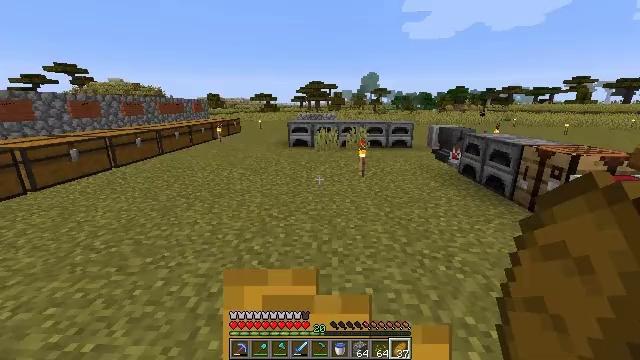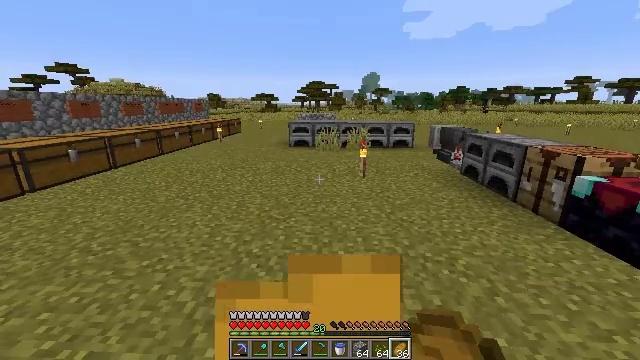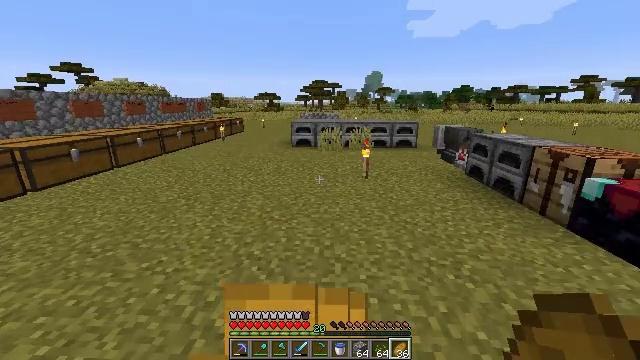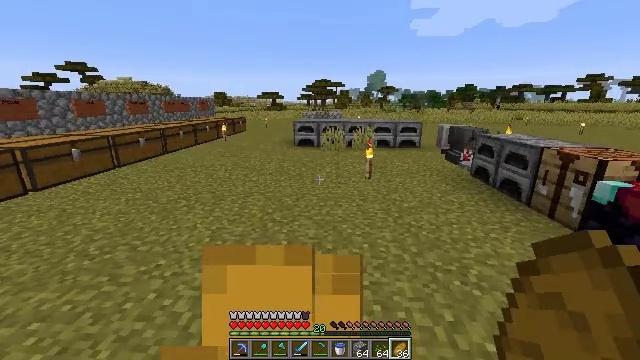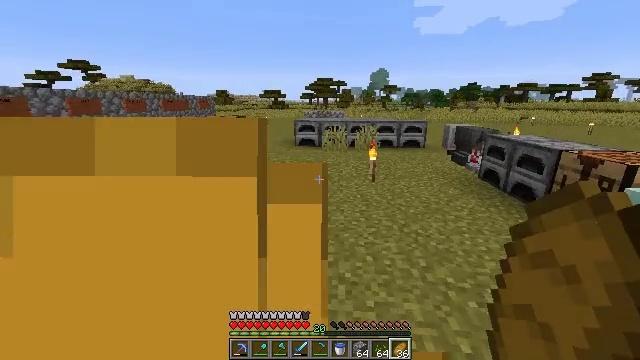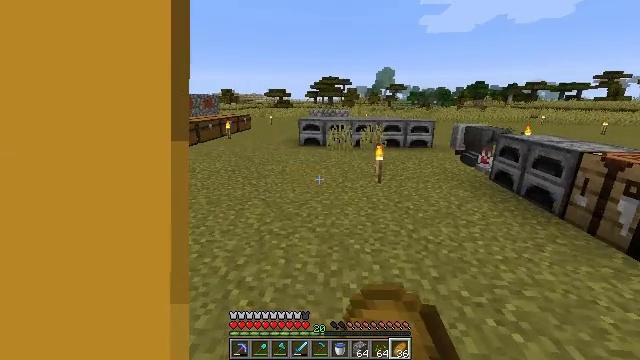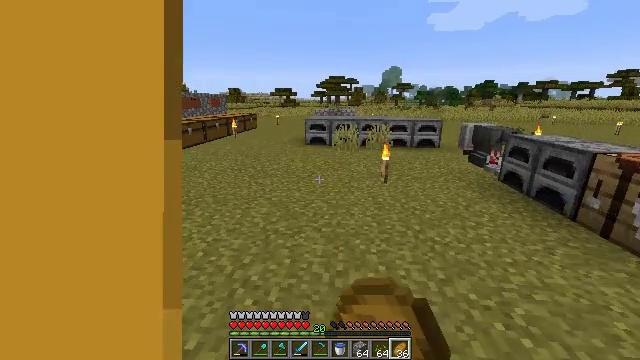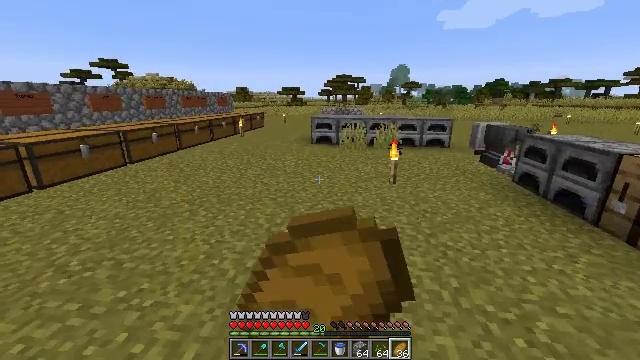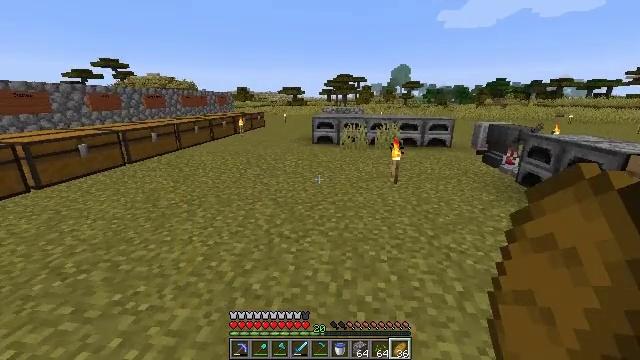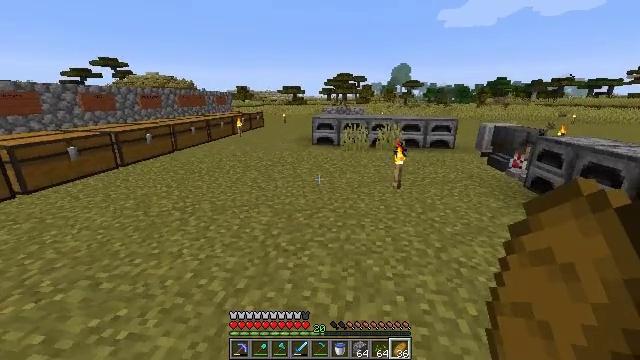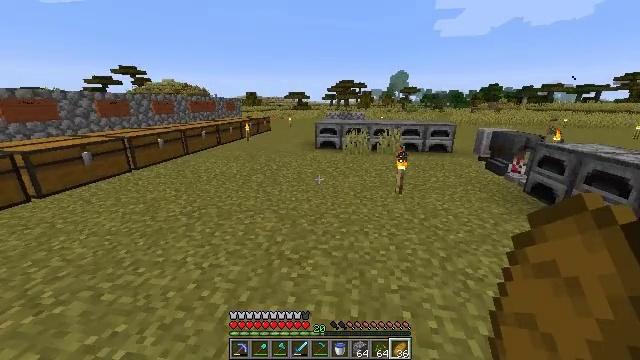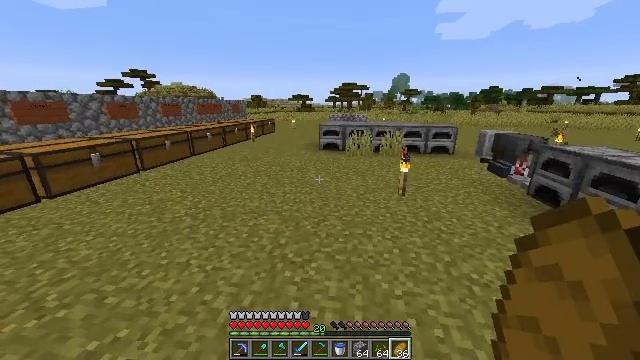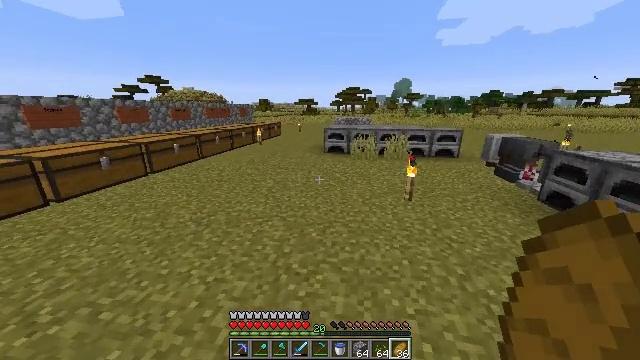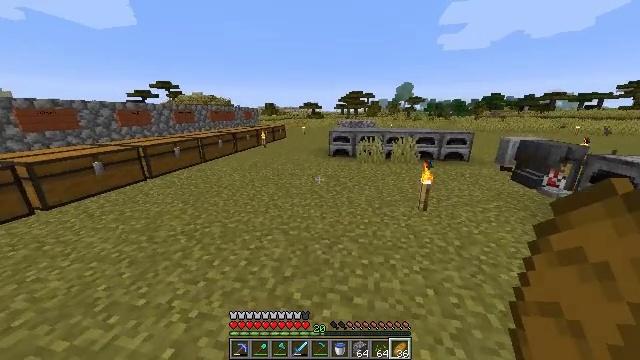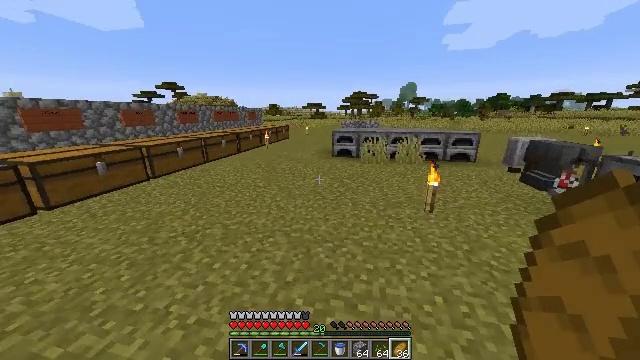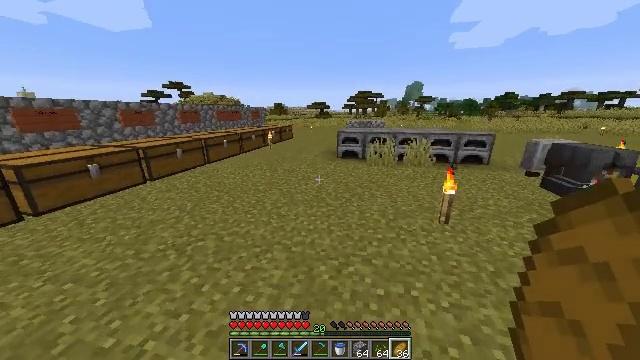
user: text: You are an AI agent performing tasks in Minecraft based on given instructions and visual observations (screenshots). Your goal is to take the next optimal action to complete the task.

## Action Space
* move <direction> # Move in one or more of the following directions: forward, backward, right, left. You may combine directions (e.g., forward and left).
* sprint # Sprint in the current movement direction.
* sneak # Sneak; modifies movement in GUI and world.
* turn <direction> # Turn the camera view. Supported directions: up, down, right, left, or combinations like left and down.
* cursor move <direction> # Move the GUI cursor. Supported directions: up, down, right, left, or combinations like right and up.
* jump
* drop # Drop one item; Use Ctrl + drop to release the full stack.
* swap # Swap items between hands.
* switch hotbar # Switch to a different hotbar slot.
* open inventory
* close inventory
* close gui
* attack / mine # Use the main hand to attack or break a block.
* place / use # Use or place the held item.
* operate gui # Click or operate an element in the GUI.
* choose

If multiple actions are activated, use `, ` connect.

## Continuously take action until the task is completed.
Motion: motion action
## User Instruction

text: Gather grass by holding the left mouse button.
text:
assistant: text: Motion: move forward, use / place
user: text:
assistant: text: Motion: move forward, use / place
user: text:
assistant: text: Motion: move forward, use / place
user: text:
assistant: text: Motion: move forward, use / place
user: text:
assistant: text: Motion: move forward, turn left, use / place
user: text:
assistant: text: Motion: move forward, turn left, use / place
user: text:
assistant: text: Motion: move forward, turn left, use / place
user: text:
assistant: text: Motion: move forward
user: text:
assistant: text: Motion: move forward, sprint
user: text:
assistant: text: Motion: move forward, sprint
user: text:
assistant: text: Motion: move forward, sprint
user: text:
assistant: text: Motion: move forward, sprint, turn left
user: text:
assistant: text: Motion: move forward, sprint, turn left
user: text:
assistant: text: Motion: move forward, sprint
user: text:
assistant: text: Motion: move forward, sprint, turn left
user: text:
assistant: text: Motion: move forward, sprint, turn left
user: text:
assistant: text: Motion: move forward, sprint, turn left
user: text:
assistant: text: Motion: move forward, sprint
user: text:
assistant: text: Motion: move forward, sprint, jump
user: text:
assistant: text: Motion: move forward, sprint, jump
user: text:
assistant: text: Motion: move forward, sprint, jump
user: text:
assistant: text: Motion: move forward, sprint, jump
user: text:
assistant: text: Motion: move forward, sprint, jump
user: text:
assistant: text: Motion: move forward, sprint, jump
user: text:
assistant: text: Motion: move forward, sprint, jump
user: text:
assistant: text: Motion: move forward, sprint, jump
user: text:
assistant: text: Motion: move forward, sprint, jump
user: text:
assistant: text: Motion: move forward, sprint, jump
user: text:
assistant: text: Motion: move forward, sprint, jump
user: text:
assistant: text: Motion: move forward, sprint, jump